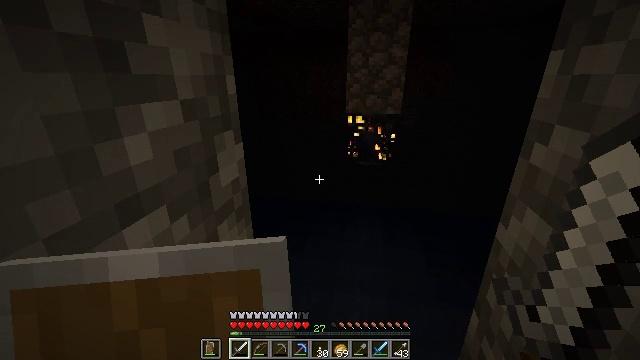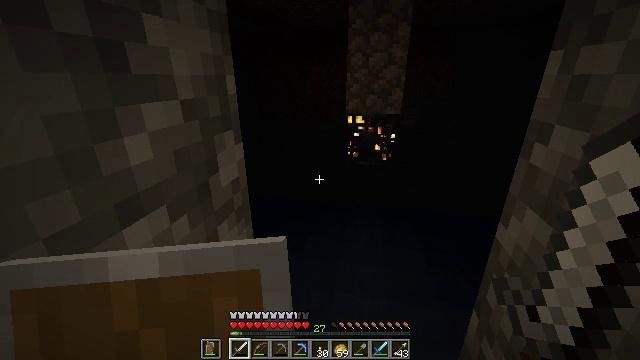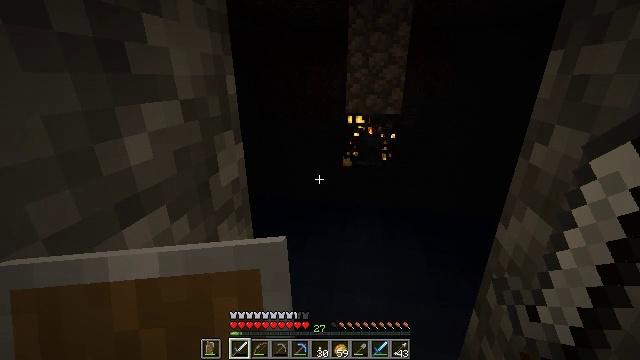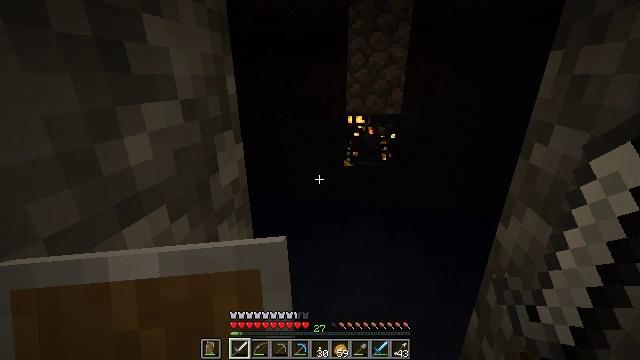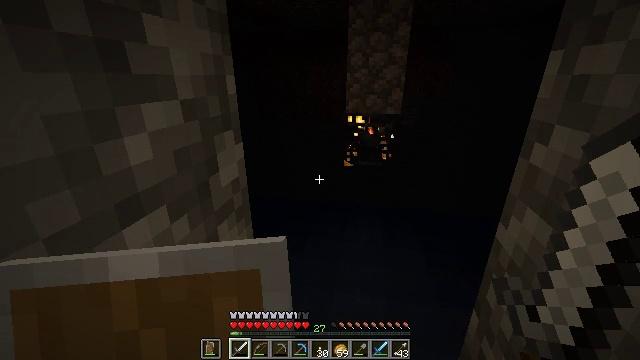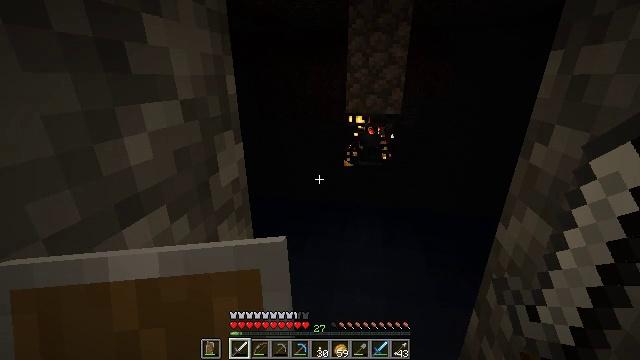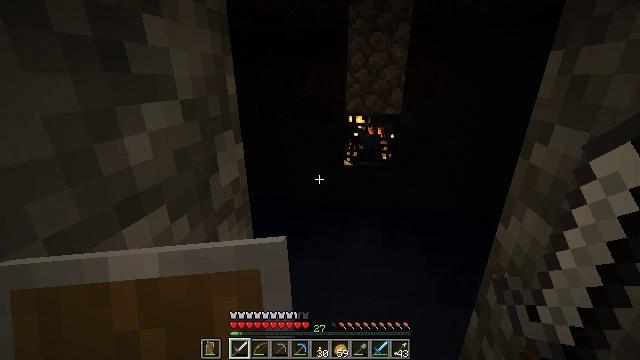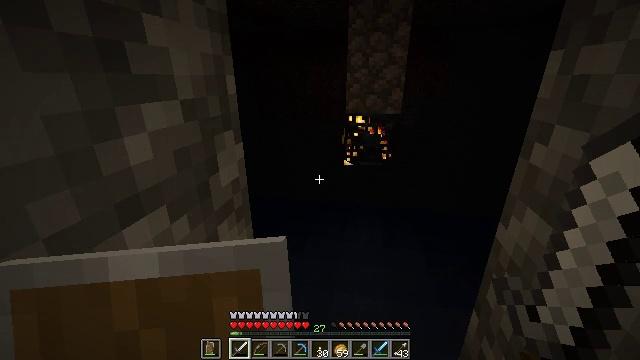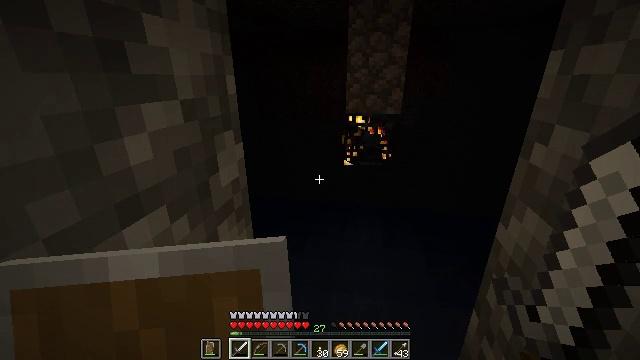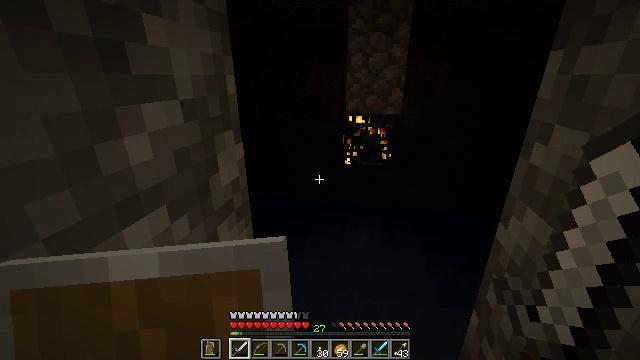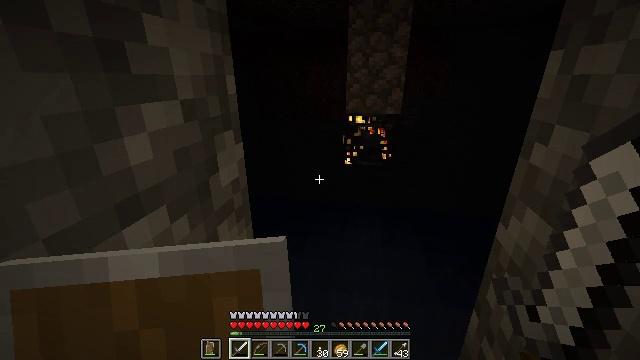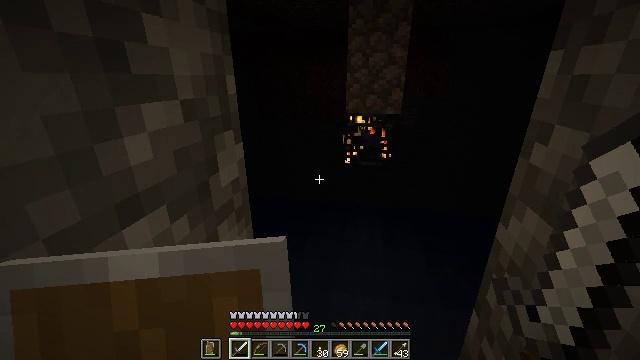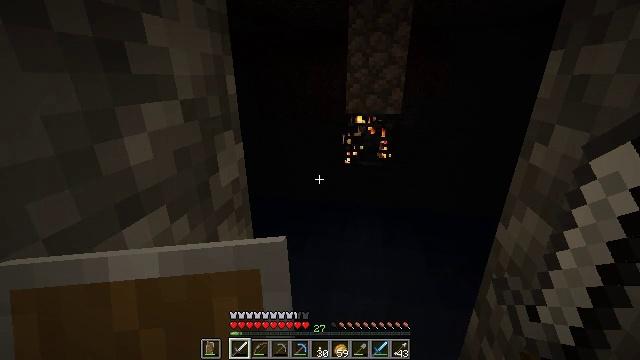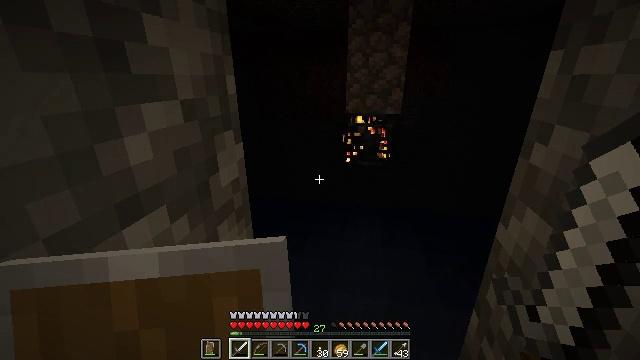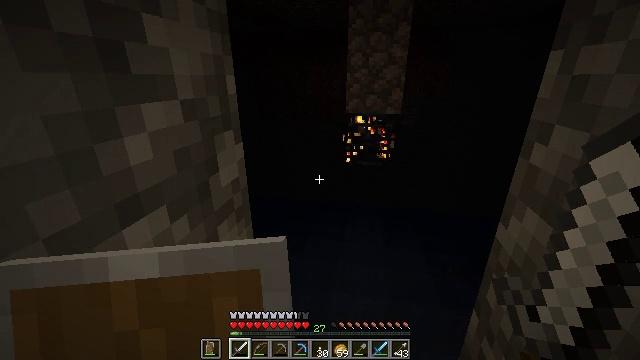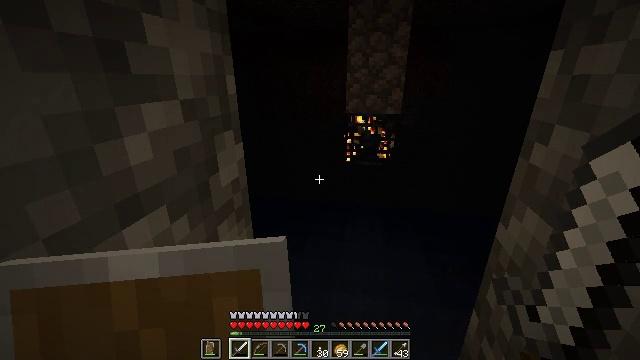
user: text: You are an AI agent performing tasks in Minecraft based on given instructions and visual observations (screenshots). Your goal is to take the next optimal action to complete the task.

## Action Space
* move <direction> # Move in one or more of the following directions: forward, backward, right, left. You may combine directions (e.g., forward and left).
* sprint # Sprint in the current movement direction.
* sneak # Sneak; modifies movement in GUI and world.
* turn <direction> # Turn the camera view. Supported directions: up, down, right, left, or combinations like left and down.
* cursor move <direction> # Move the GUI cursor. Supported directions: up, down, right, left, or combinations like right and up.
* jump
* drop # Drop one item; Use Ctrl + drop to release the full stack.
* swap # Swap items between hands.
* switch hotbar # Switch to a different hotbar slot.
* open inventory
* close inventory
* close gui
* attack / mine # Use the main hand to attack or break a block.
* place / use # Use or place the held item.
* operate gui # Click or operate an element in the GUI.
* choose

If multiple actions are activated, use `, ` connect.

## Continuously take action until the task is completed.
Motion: motion action
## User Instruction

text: Remove an iron sword from the inventory.
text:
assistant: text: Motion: no_op
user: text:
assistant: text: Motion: no_op
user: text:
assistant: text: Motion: no_op
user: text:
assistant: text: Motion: no_op
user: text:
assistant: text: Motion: no_op
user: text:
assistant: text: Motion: no_op
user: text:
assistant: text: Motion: no_op
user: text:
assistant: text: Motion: no_op
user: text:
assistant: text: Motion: no_op
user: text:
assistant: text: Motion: no_op
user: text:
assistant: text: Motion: no_op
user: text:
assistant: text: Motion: no_op
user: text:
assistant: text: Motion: no_op
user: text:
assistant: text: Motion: no_op
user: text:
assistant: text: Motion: no_op
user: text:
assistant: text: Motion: no_op
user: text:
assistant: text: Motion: no_op
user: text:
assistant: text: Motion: no_op
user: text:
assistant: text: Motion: no_op
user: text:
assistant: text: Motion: no_op
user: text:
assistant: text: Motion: no_op
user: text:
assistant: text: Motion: no_op
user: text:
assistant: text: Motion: no_op
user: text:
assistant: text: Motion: no_op
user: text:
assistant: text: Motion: no_op
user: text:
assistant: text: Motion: no_op
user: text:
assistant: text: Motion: no_op
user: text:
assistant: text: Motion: no_op
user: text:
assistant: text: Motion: no_op
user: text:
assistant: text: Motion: no_op